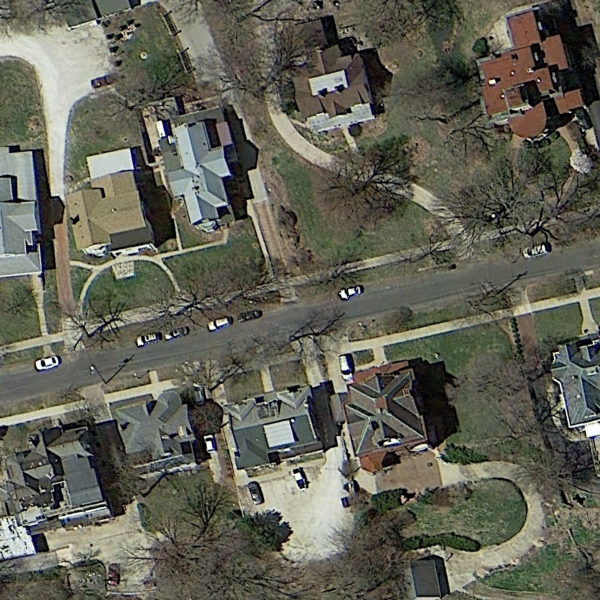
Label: MediumResidential